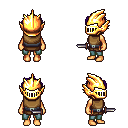
a pixel art fantasy rpg character, female body template, human, tanned skin, leather chest armor, teal pants, blue bedhead hairstyle, gold helm, dagger, four views (front, back, left, right), 2x2 character sprite sheet, small pixel art, hard edges, no anti-aliasing